Question: I'm trying to implement some designs in CSS, but having a bit of trouble figuring out how to align this '<span>' correctly.
I am trying to achieve the '<input>' and '<button>' elements being , but the '<span>' element being absolutely to the right of the '<input>', example:

It's important to make sure that the '<span>' does not affect the alignment of the other elements. The '<input>' and '<button>' .
Would be great if I could do this in CSS only. This is what I have so far:
'''
div {
position: relative;
text-align: center;
background: #B7B7B7;
width: 400px;
}
input {
padding: 5px;
margin: 10px 0;
text-align: center;
font-size: 1.2em;
width: auto;
}
.verify {
display: block;
width: 20px;
height: 20px;
background: red;
position: absolute;
top: 0; /* Not sure how to calculate these? */
right: 0; /* Input.X + Input.Width + 15px ?? */
}
'''
'''
<div>
<input placeholder="Enter code" maxlength="8" size="8"/><br />
<span class="verify"></span>
<button>Register</button>
</div>
'''
Additional Info:
- - - - '<span>'
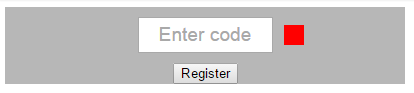
Answer: Wrap the input and the span inside a div with 'position: relative' and 'display:inline'
The span '.verify' will get absolutely positioned, leaving the input element to it's original position (centered aligned)
By giving a 'top:50%' and then 'margin-top: -10px (half of its height)', it will get in the middle of it's parent height.
'''
.wrp {
position: relative;
text-align: center;
background: #B7B7B7;
width: 400px;
}
.inpWrp {
display: inline;
position:relative;
}
input {
padding: 5px;
margin: 10px 0;
text-align: center;
font-size: 1.2em;
width: auto;
}
.verify {
display: block;
width: 20px;
height: 20px;
background: red;
position: absolute;
margin-top: -10px;
top: 50%; /* Not sure how to calculate these? */
right: -20px; /* Input.X + Input.Width + 15px ?? */
}
'''
'''
<div class="wrp">
<div class="inpWrp">
<input placeholder="Enter code" maxlength="8" size="8"/>
<span class="verify"></span>
</div>
<br />
<button>Register</button>
</div>
'''